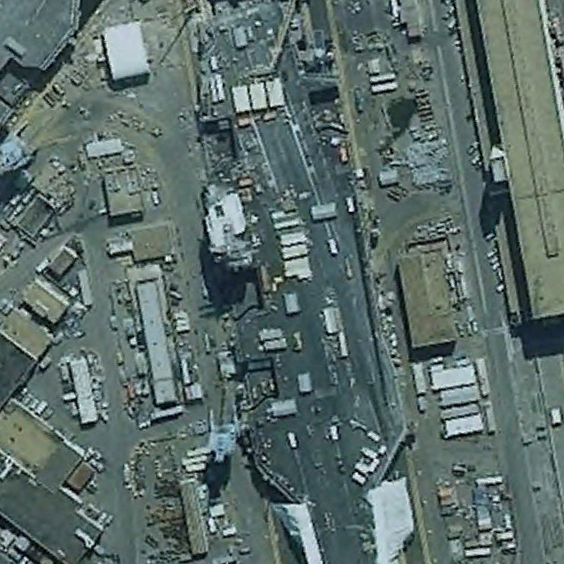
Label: aircraft_carrier